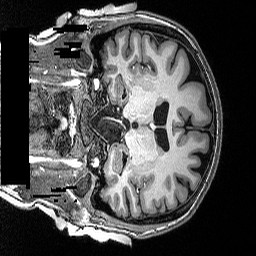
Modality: T1w
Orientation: coronal